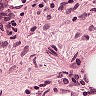
Metastatic tissue present: no